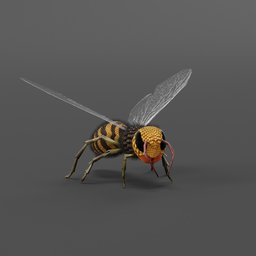
Label: animals